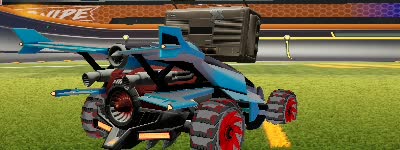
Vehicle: aftershock